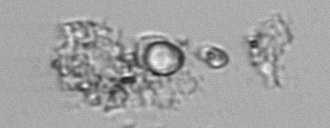
Label: detritus